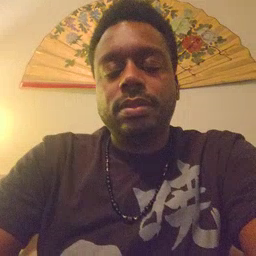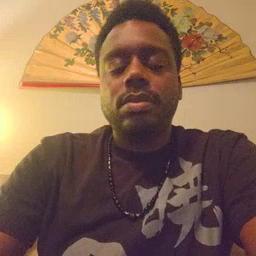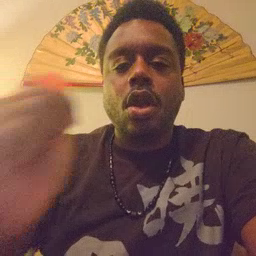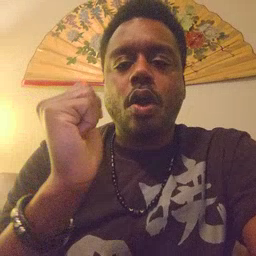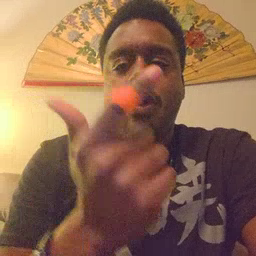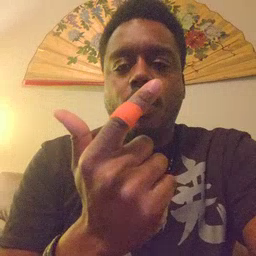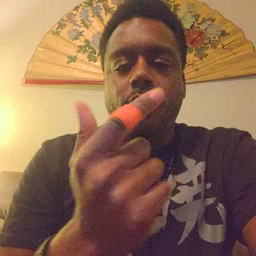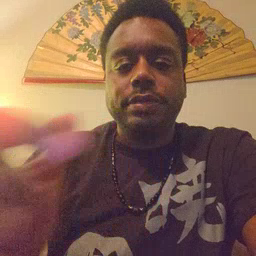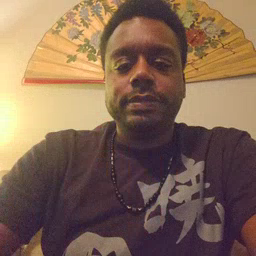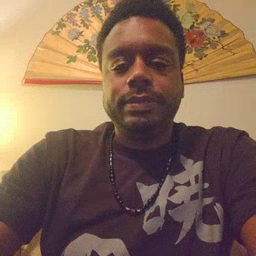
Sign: all